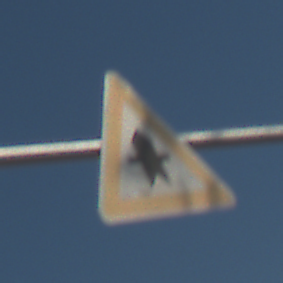
Verkehrszeichen: Vorfahrt
Umgebung: Outdoor, Nature
Tageszeit: Midday
Wetter: Clear
Licht: Natural
Jahreszeit: Summer
Kontrast: HighContrast